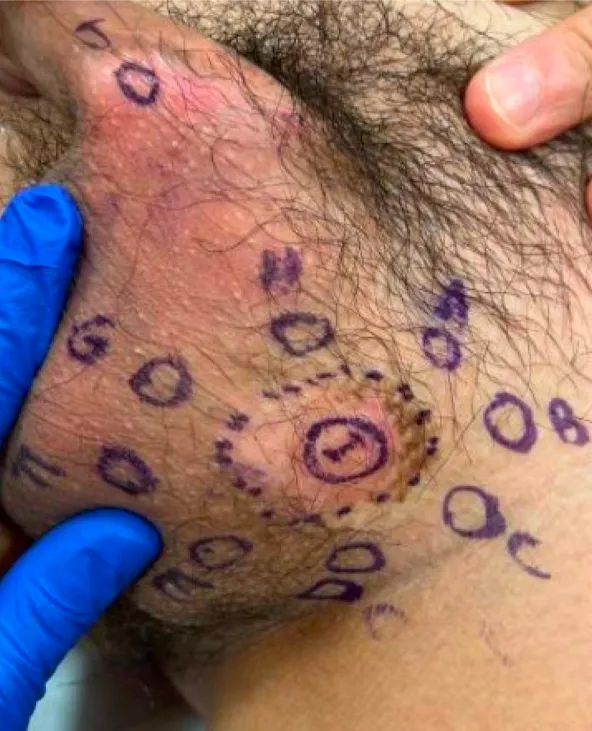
Map of scouting biopsies. Specimens D and I positive for extramammary Paget disease. All other specimens negative for malignancy.
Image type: medical_photograph (skin_photograph)